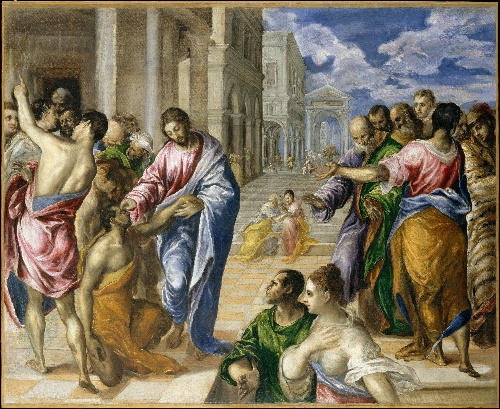
Title: Christ Healing the Blind
Artist: El Greco (Domenikos Theotokopoulos)
Artist bio: Greek, Iráklion (Candia) 1541–1614 Toledo
Date: ca. 1570
Object type: Painting
Classification: Paintings
Medium: Oil on canvas
Dimensions: 47 x 57 1/2 in. (119.4 x 146.1 cm)
Department: European Paintings
Credit line: Gift of Mr. and Mrs. Charles Wrightsman, 1978
Accession year: 1978
Repository: Metropolitan Museum of Art, New York, NY
Tags: Men|Women|Christ